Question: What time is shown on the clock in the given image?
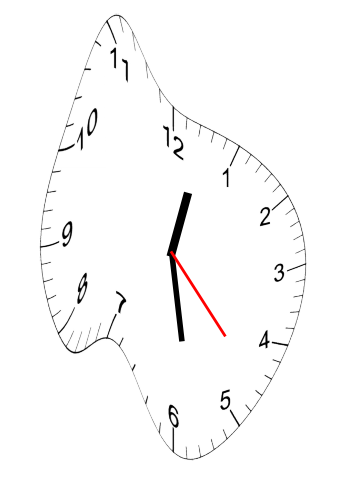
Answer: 12:28:23